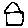
Label: house